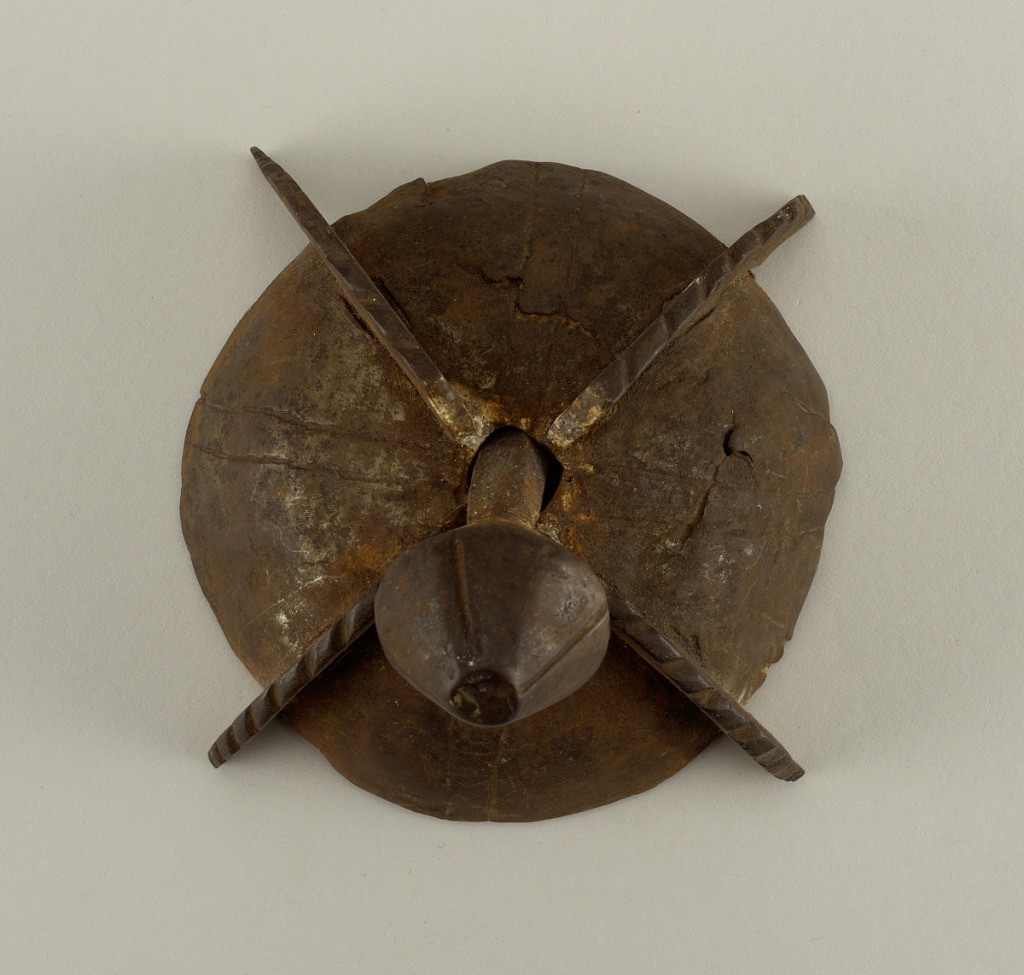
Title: Decorative door boss and nail
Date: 15th century
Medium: Wrought iron
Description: Hemispherical boss divided into eight triangular sections by paired parallel wrought lines. Nail has a pyramidal head on a square shank.